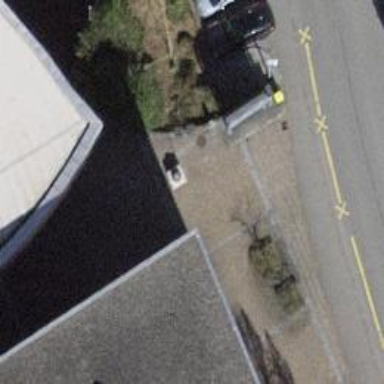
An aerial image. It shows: Bench for seating.